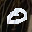
Label: 0